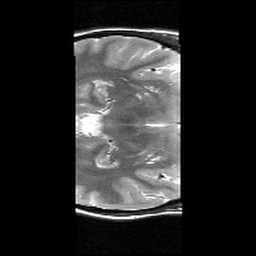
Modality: T2w
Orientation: axial
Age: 19
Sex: female
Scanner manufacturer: siemens
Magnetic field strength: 3 T
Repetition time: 6.26 s
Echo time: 0.064 s